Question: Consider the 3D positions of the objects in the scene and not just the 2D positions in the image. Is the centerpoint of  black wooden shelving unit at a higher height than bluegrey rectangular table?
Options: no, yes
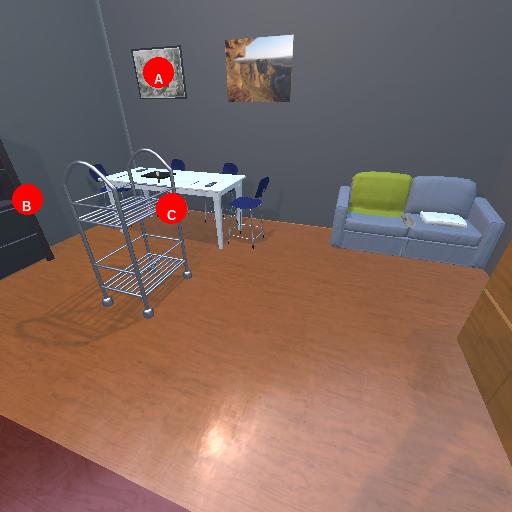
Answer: no